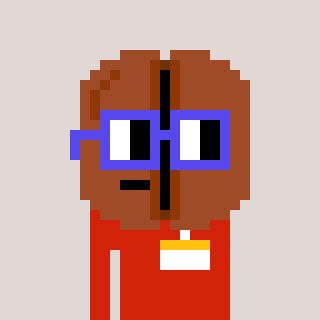
a pixel art character with square blue glasses, a coffeebean-shaped head and a red-colored body on a warm background